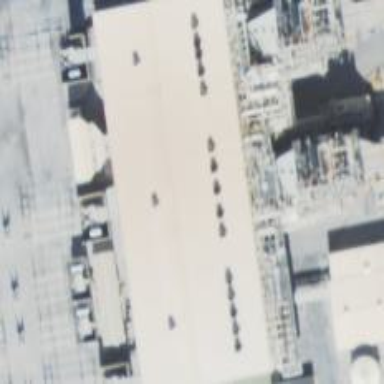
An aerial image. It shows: Gas turbine generator powered by gas.